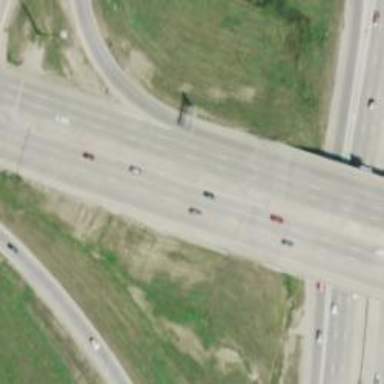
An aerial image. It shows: Primary highway bridge on expressway.